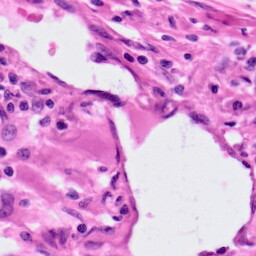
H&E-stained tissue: Lung